Field crop: tomato
Growth stage: 1
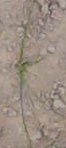
Species: cyperus